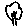
Label: tree